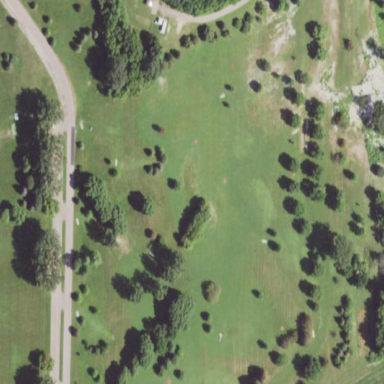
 specifically designed for the sport of disc golf."